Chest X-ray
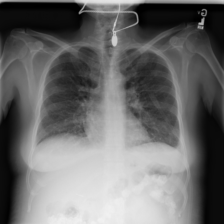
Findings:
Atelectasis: negative
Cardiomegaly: negative
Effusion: negative
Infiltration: negative
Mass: negative
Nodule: negative
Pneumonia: negative
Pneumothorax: negative
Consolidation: negative
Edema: negative
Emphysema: negative
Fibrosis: negative
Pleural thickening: negative
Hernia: negative